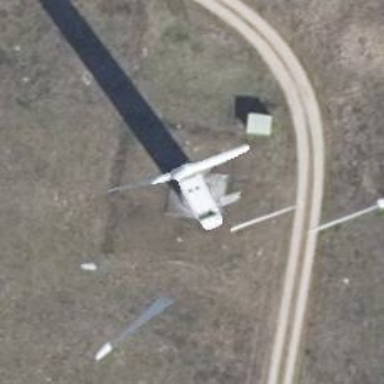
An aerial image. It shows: Wind generator powered by wind turbine.